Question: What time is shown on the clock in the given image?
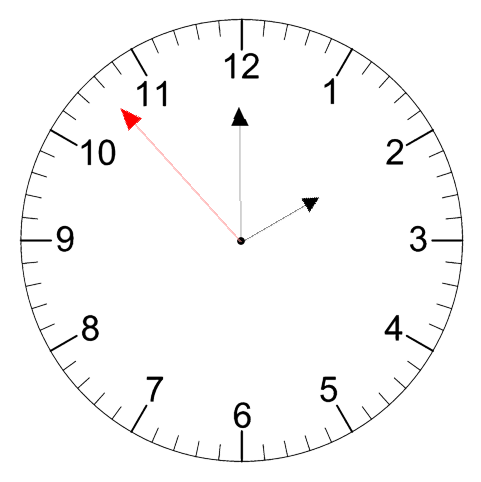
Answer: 01:59:53